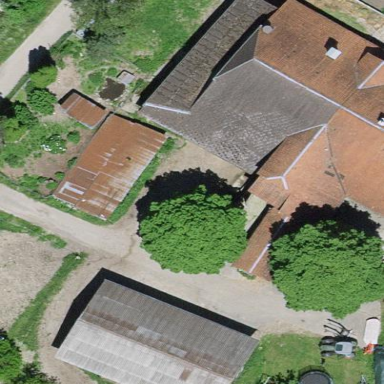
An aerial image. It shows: Farm building.